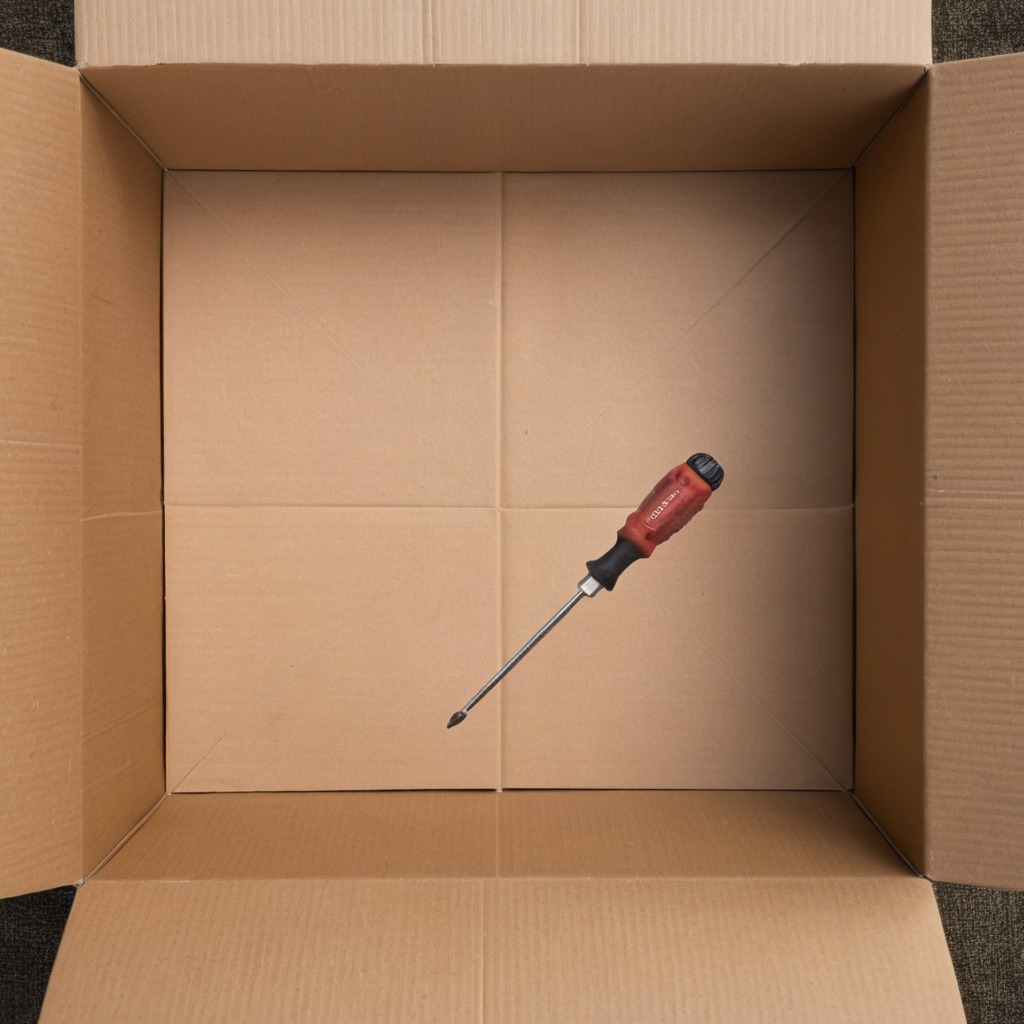
A screwdriver lying on a clean dry cardboard box surface in an outdoor workshop during daytime bright natural light soft shadows slightly creased but